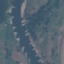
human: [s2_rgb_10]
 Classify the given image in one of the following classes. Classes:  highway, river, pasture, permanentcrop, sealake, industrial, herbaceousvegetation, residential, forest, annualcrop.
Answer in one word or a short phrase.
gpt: River